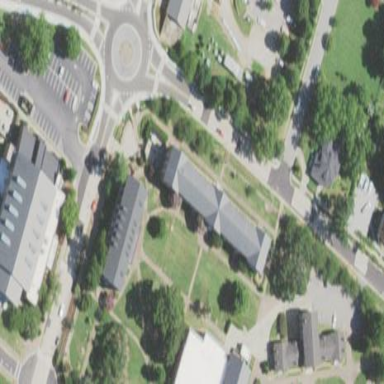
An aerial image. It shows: Dormitory building.